Question: What is the number of red dots?
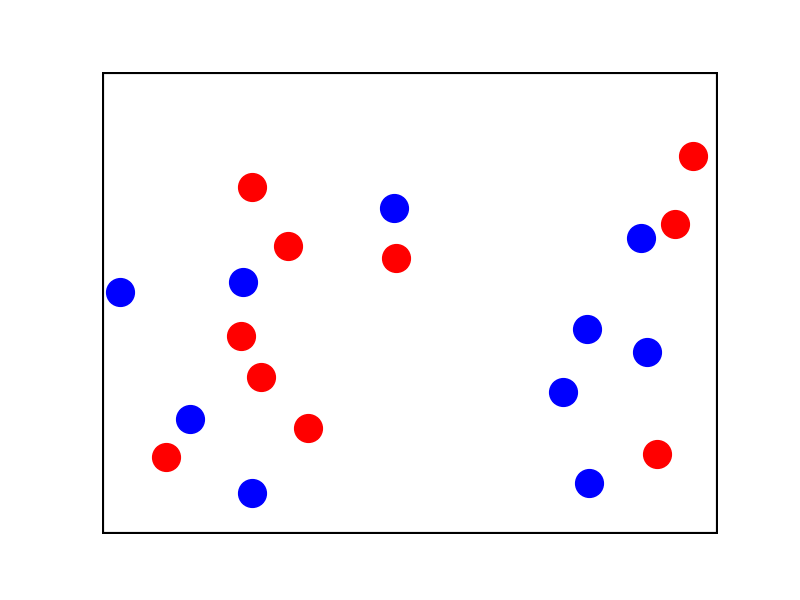
Answer: 10